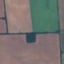
Label: AnnualCrop